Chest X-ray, AP view. Patient: 13 years old, sex M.
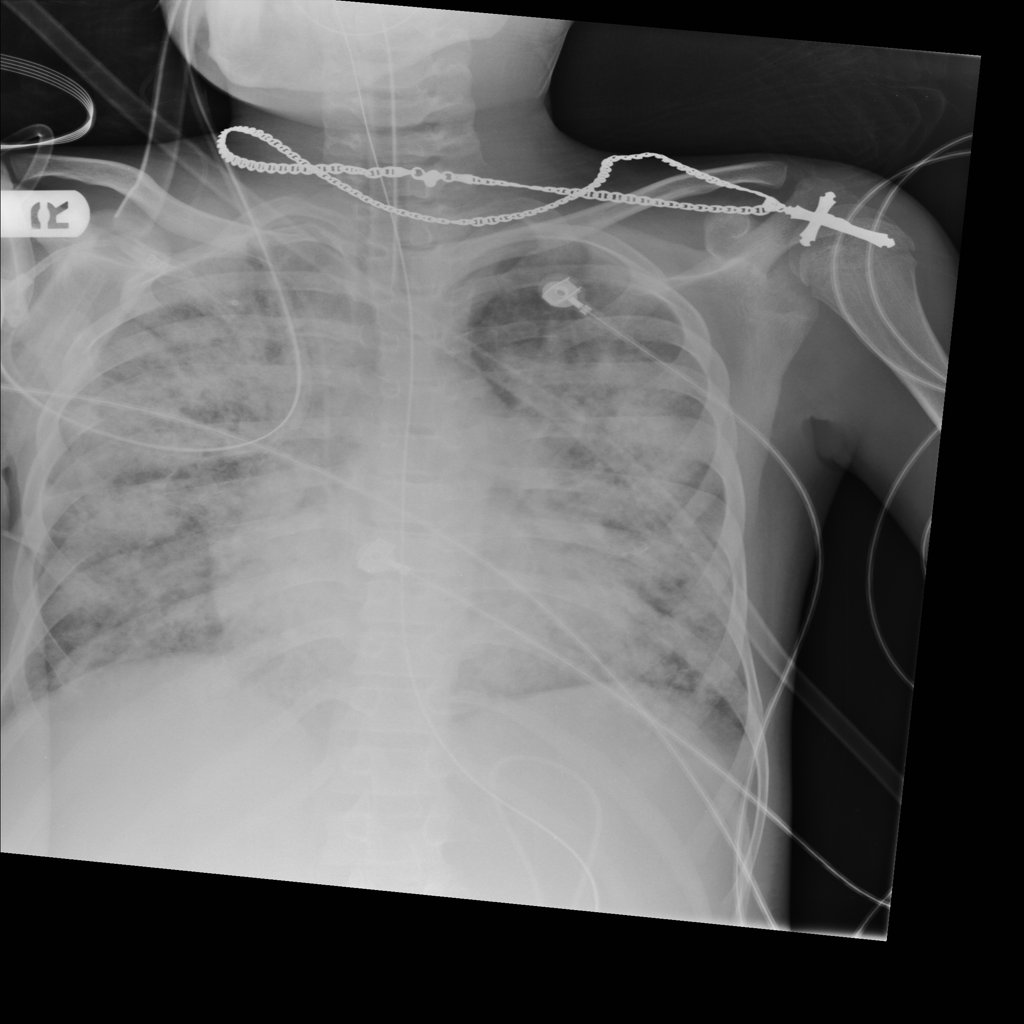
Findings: Consolidation